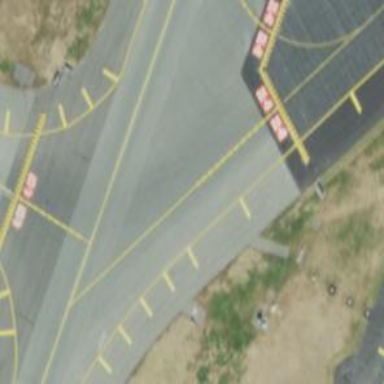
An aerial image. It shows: Image of taxiway at airport.